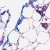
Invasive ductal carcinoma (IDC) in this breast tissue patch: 0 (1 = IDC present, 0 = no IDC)